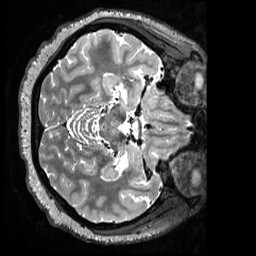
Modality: T2w
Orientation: axial
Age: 35
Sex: female
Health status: ill
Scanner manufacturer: siemens
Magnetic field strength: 3 T
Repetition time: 3.2 s
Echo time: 0.563 s